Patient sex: F
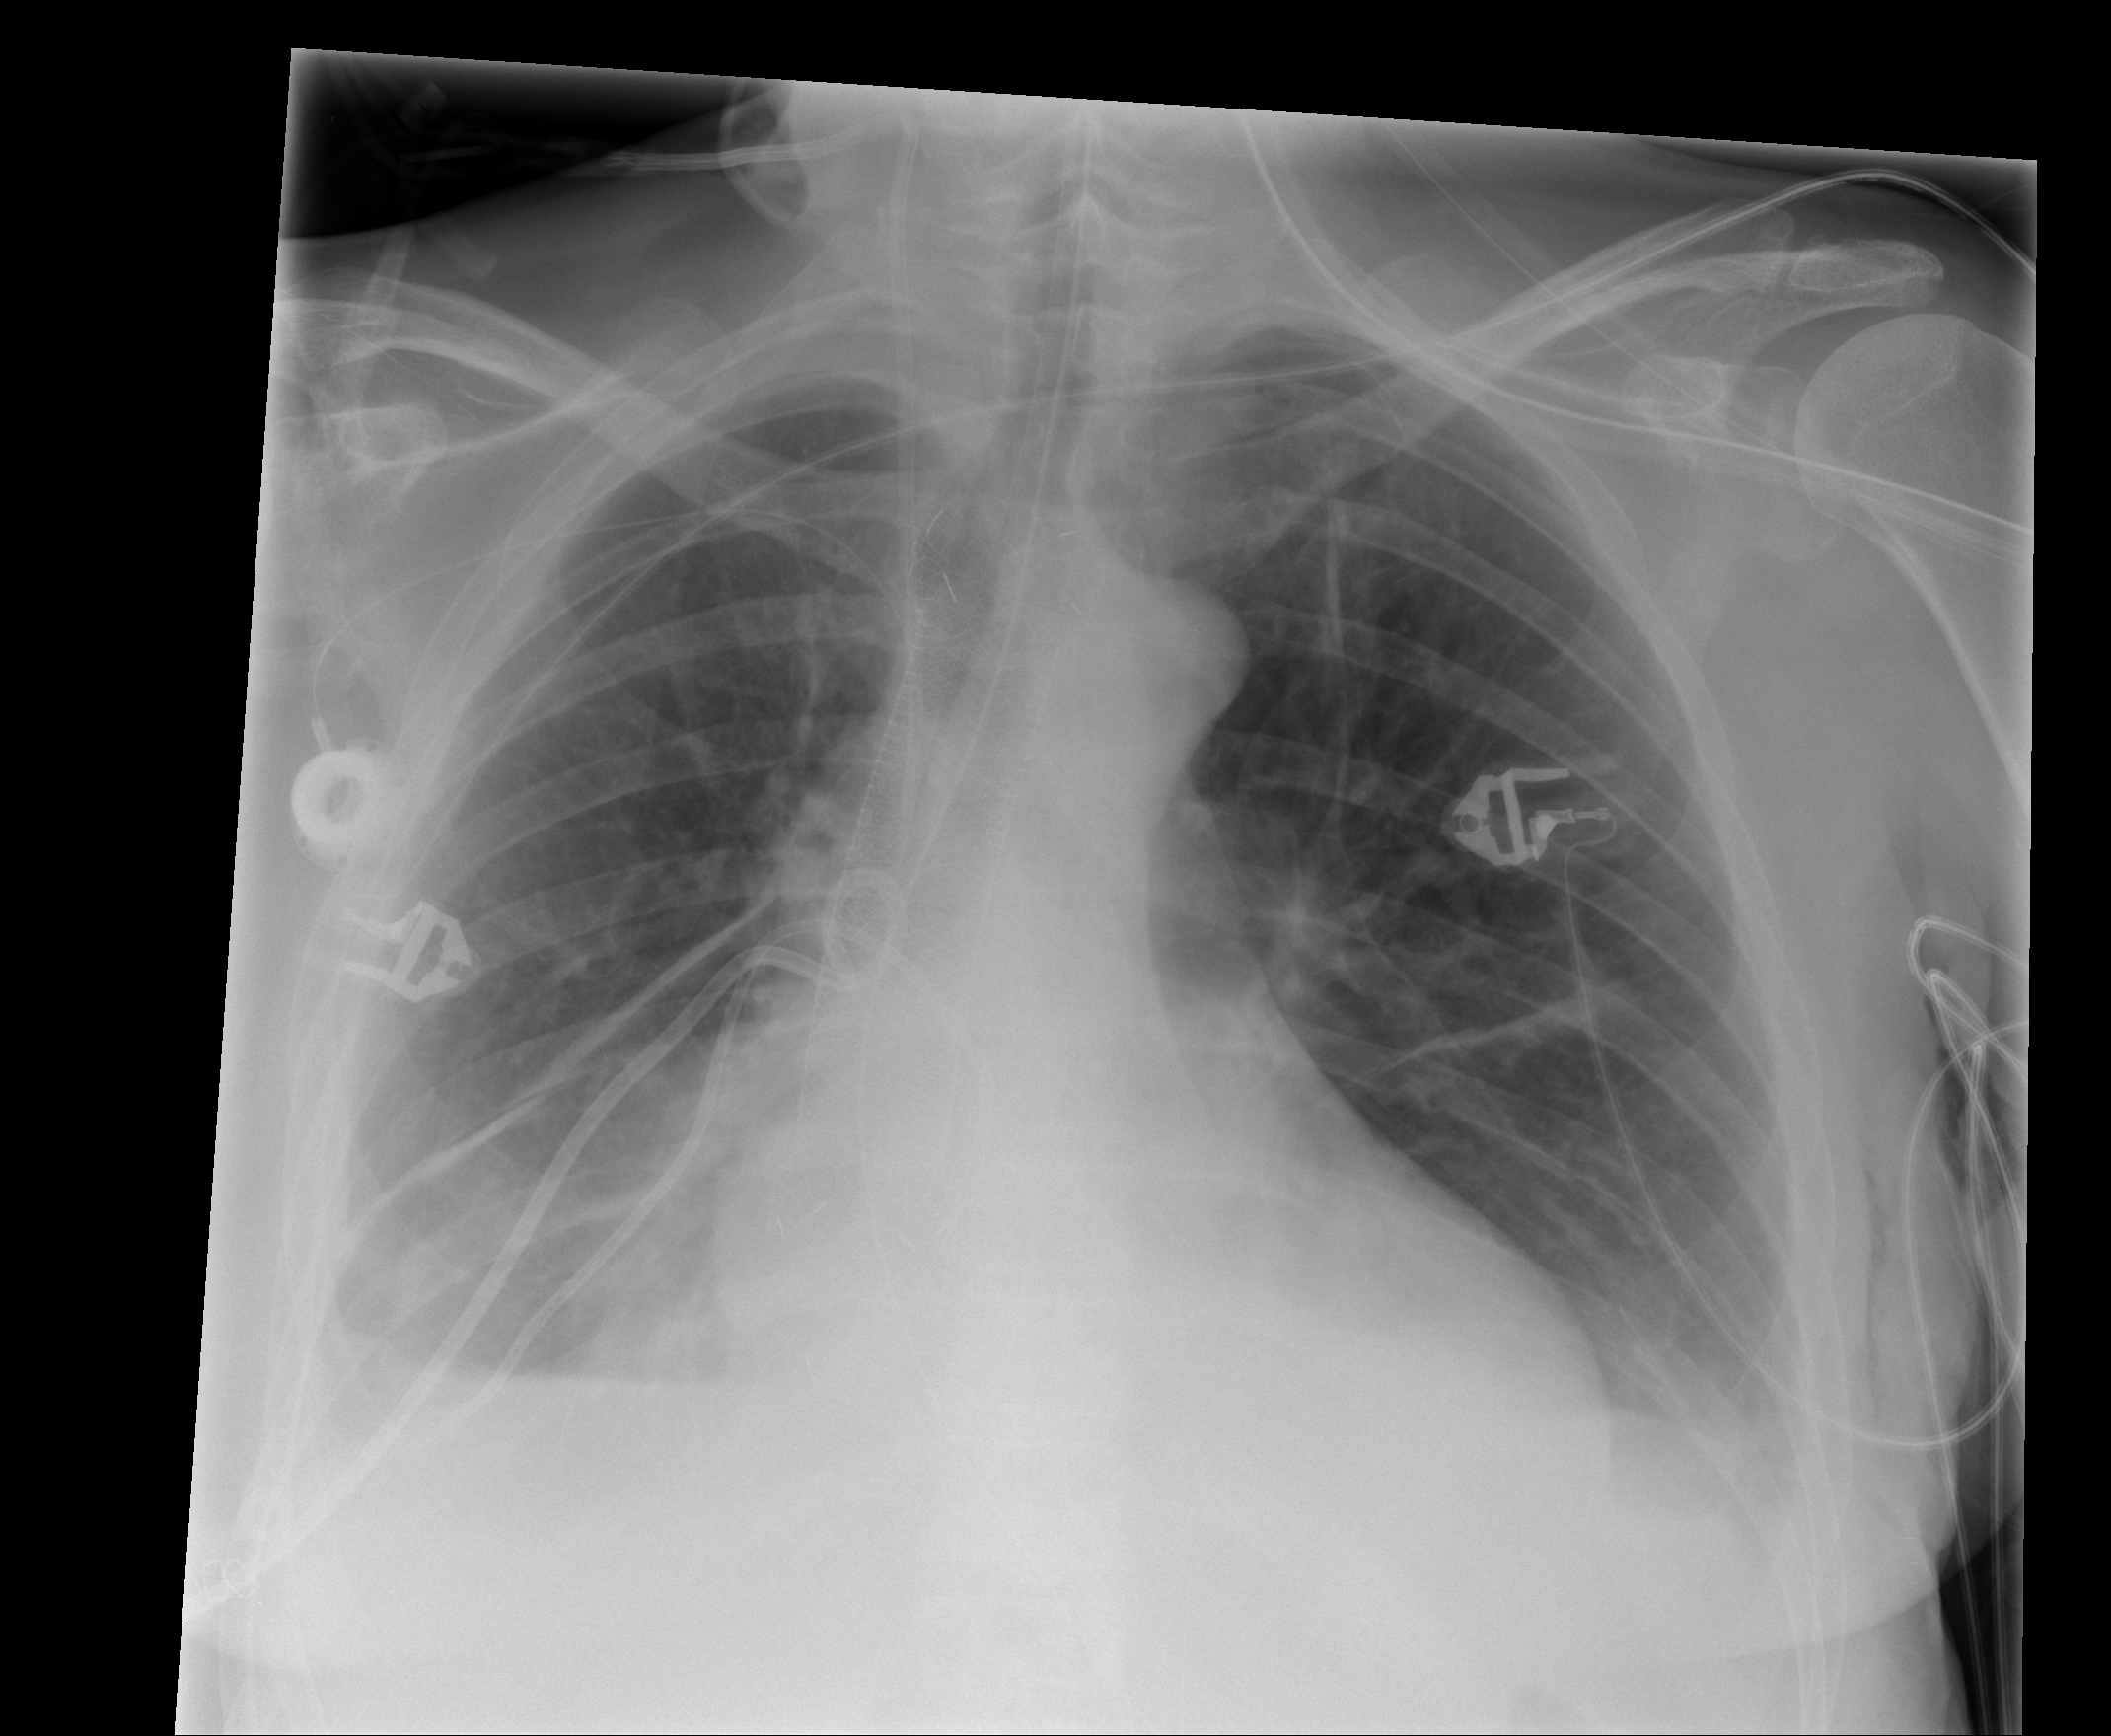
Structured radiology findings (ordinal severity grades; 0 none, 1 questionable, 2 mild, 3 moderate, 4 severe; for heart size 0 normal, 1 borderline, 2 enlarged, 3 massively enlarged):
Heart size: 2
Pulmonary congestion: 0
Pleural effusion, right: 2
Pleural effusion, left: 2
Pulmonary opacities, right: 0
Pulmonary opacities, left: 0
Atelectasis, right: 2
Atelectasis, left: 2